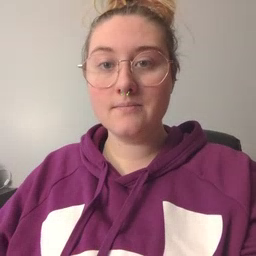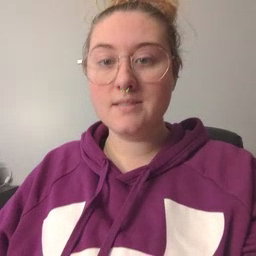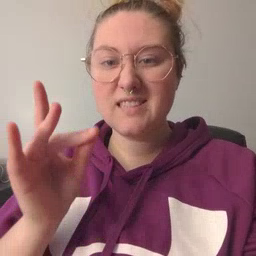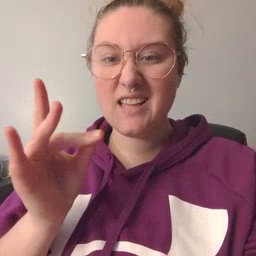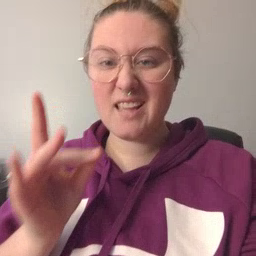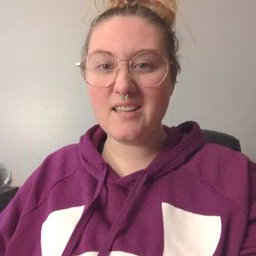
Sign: sticky